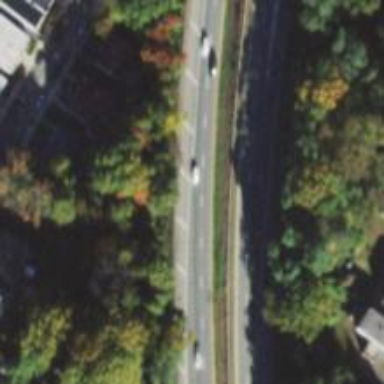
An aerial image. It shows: Motorway junction.